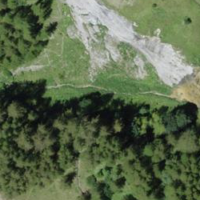
EUNIS habitat code: 44
Species observed at this site:
Salvia pratensis